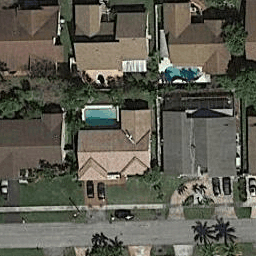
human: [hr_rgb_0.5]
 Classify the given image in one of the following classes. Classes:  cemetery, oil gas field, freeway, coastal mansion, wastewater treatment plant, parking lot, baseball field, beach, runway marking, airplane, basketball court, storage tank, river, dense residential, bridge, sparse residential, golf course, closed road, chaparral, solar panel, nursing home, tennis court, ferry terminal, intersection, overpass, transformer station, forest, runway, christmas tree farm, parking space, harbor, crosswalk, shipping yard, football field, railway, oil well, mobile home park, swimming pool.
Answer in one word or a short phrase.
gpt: dense residential